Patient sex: M
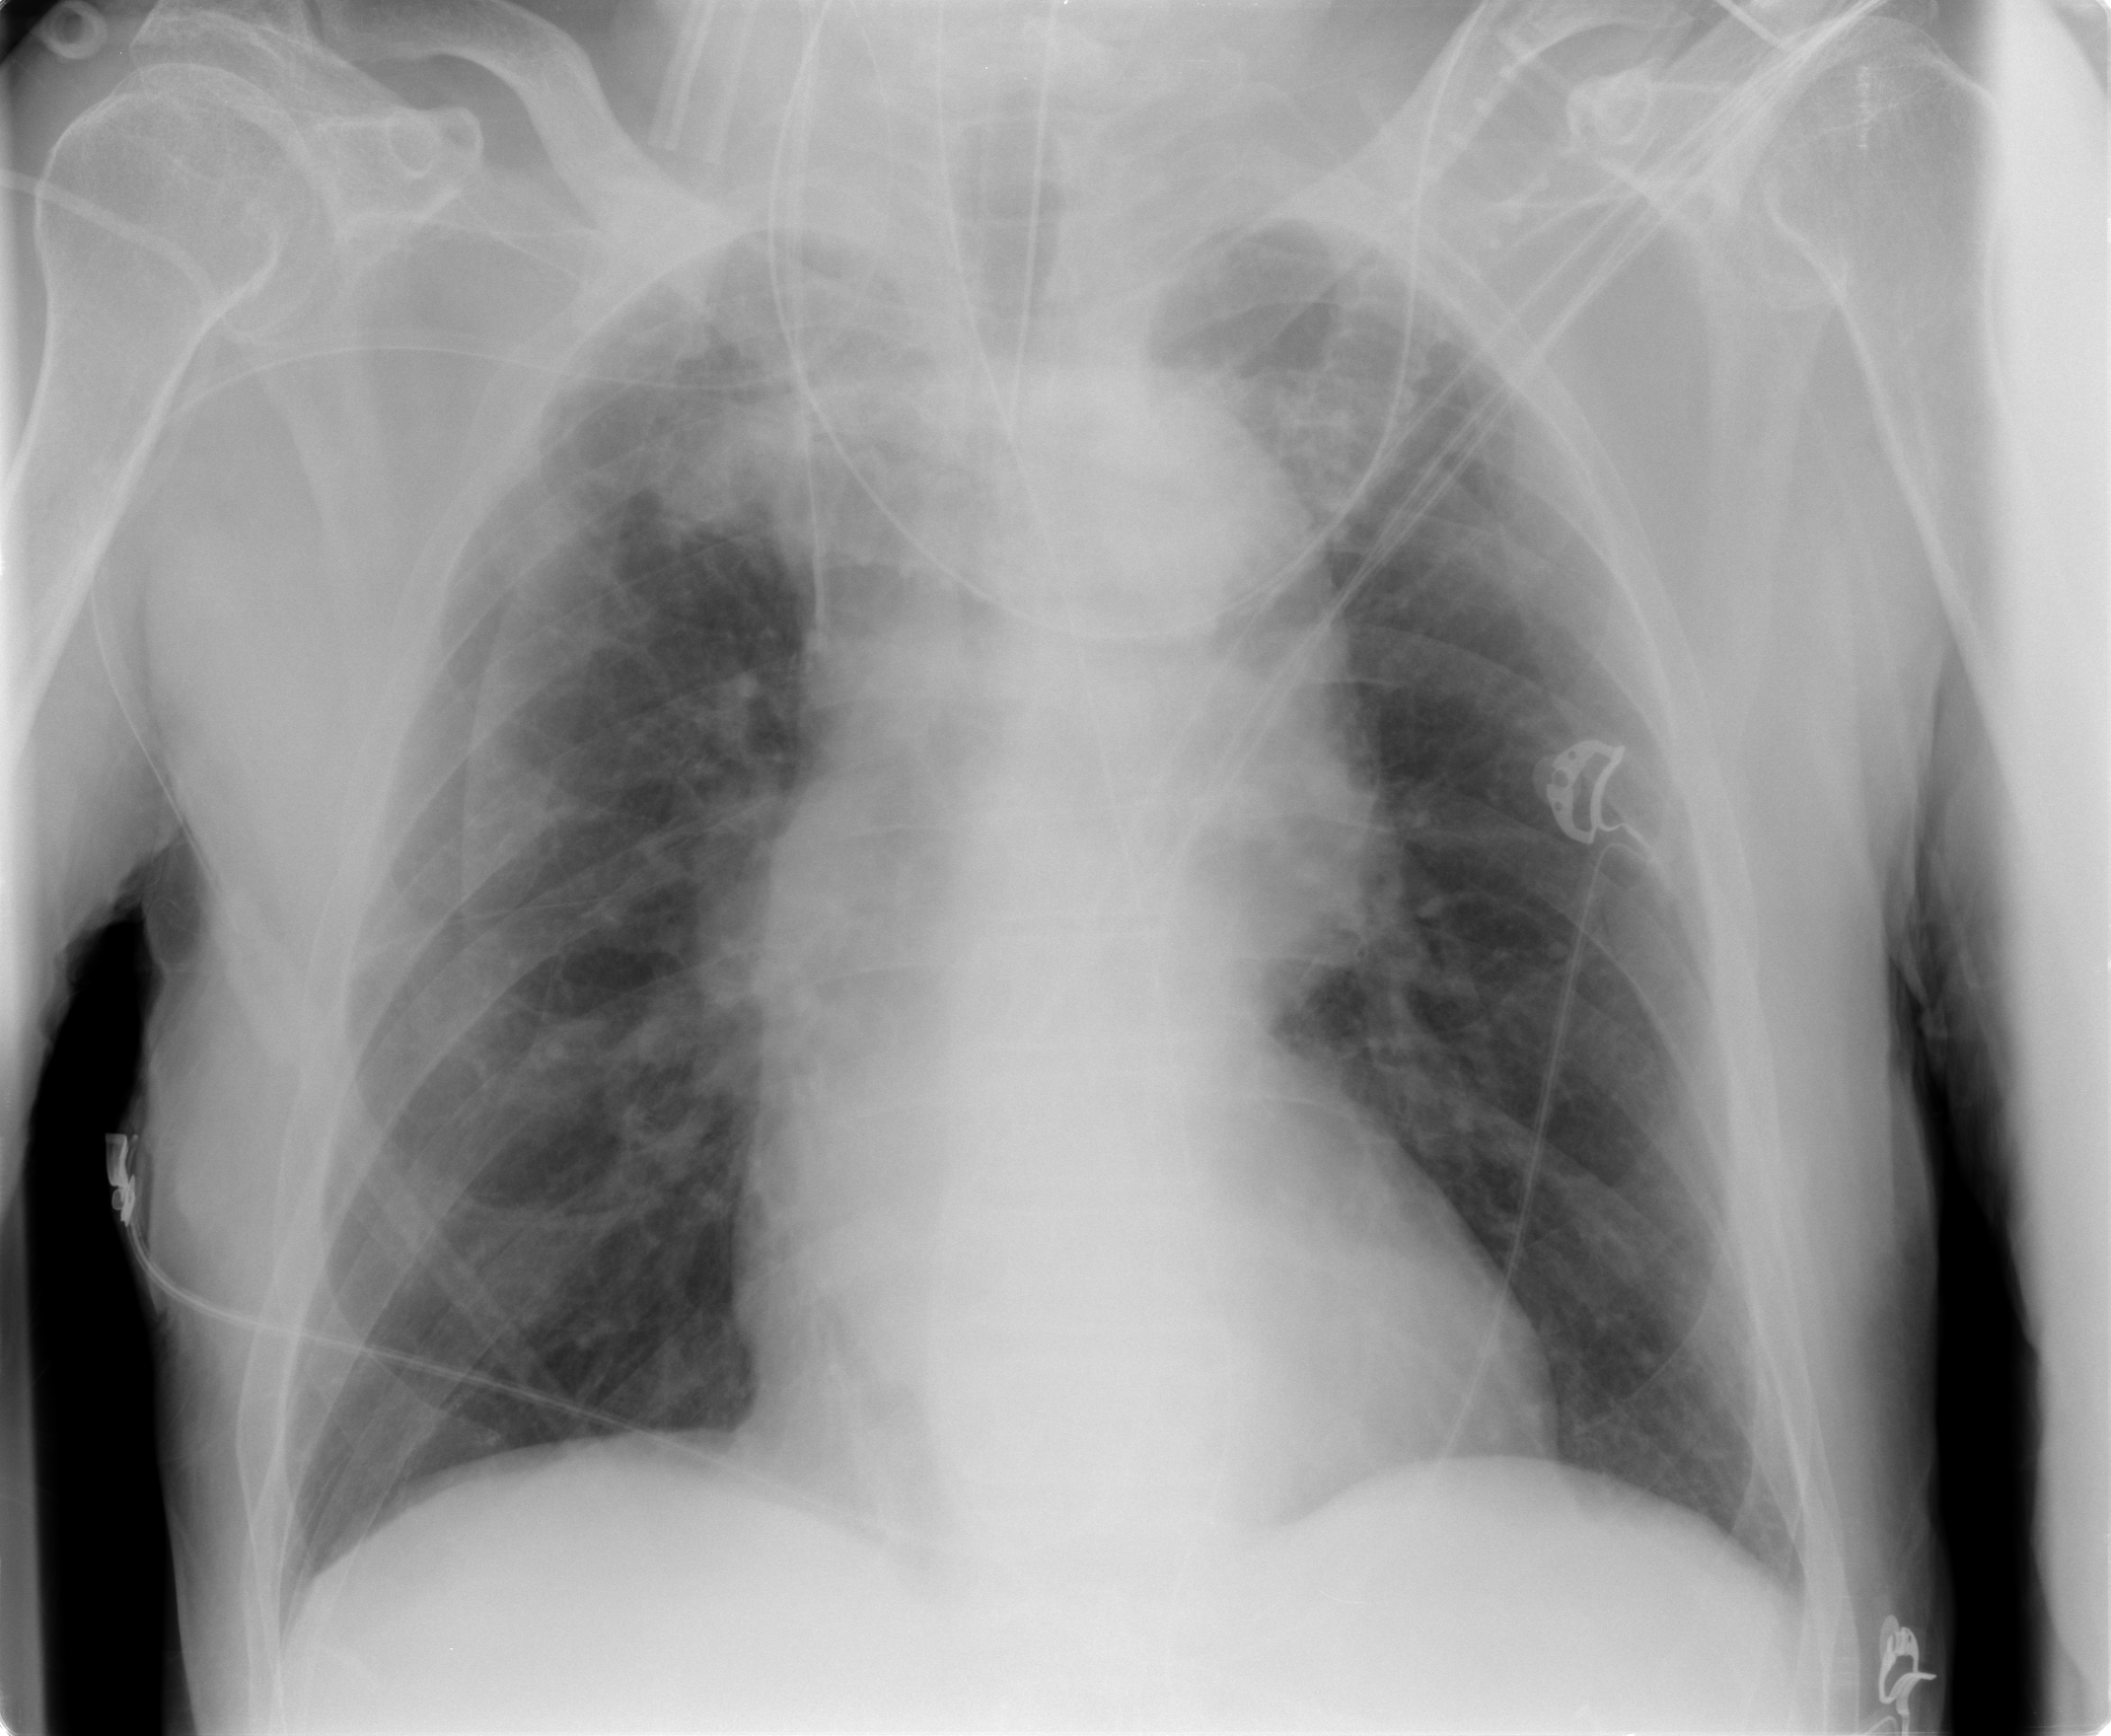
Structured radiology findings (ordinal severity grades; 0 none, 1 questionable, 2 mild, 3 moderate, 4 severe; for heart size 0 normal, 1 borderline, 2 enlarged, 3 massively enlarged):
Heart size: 0
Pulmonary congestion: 2
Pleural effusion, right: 0
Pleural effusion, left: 0
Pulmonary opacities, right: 0
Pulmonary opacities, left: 0
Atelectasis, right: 0
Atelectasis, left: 0